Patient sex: M
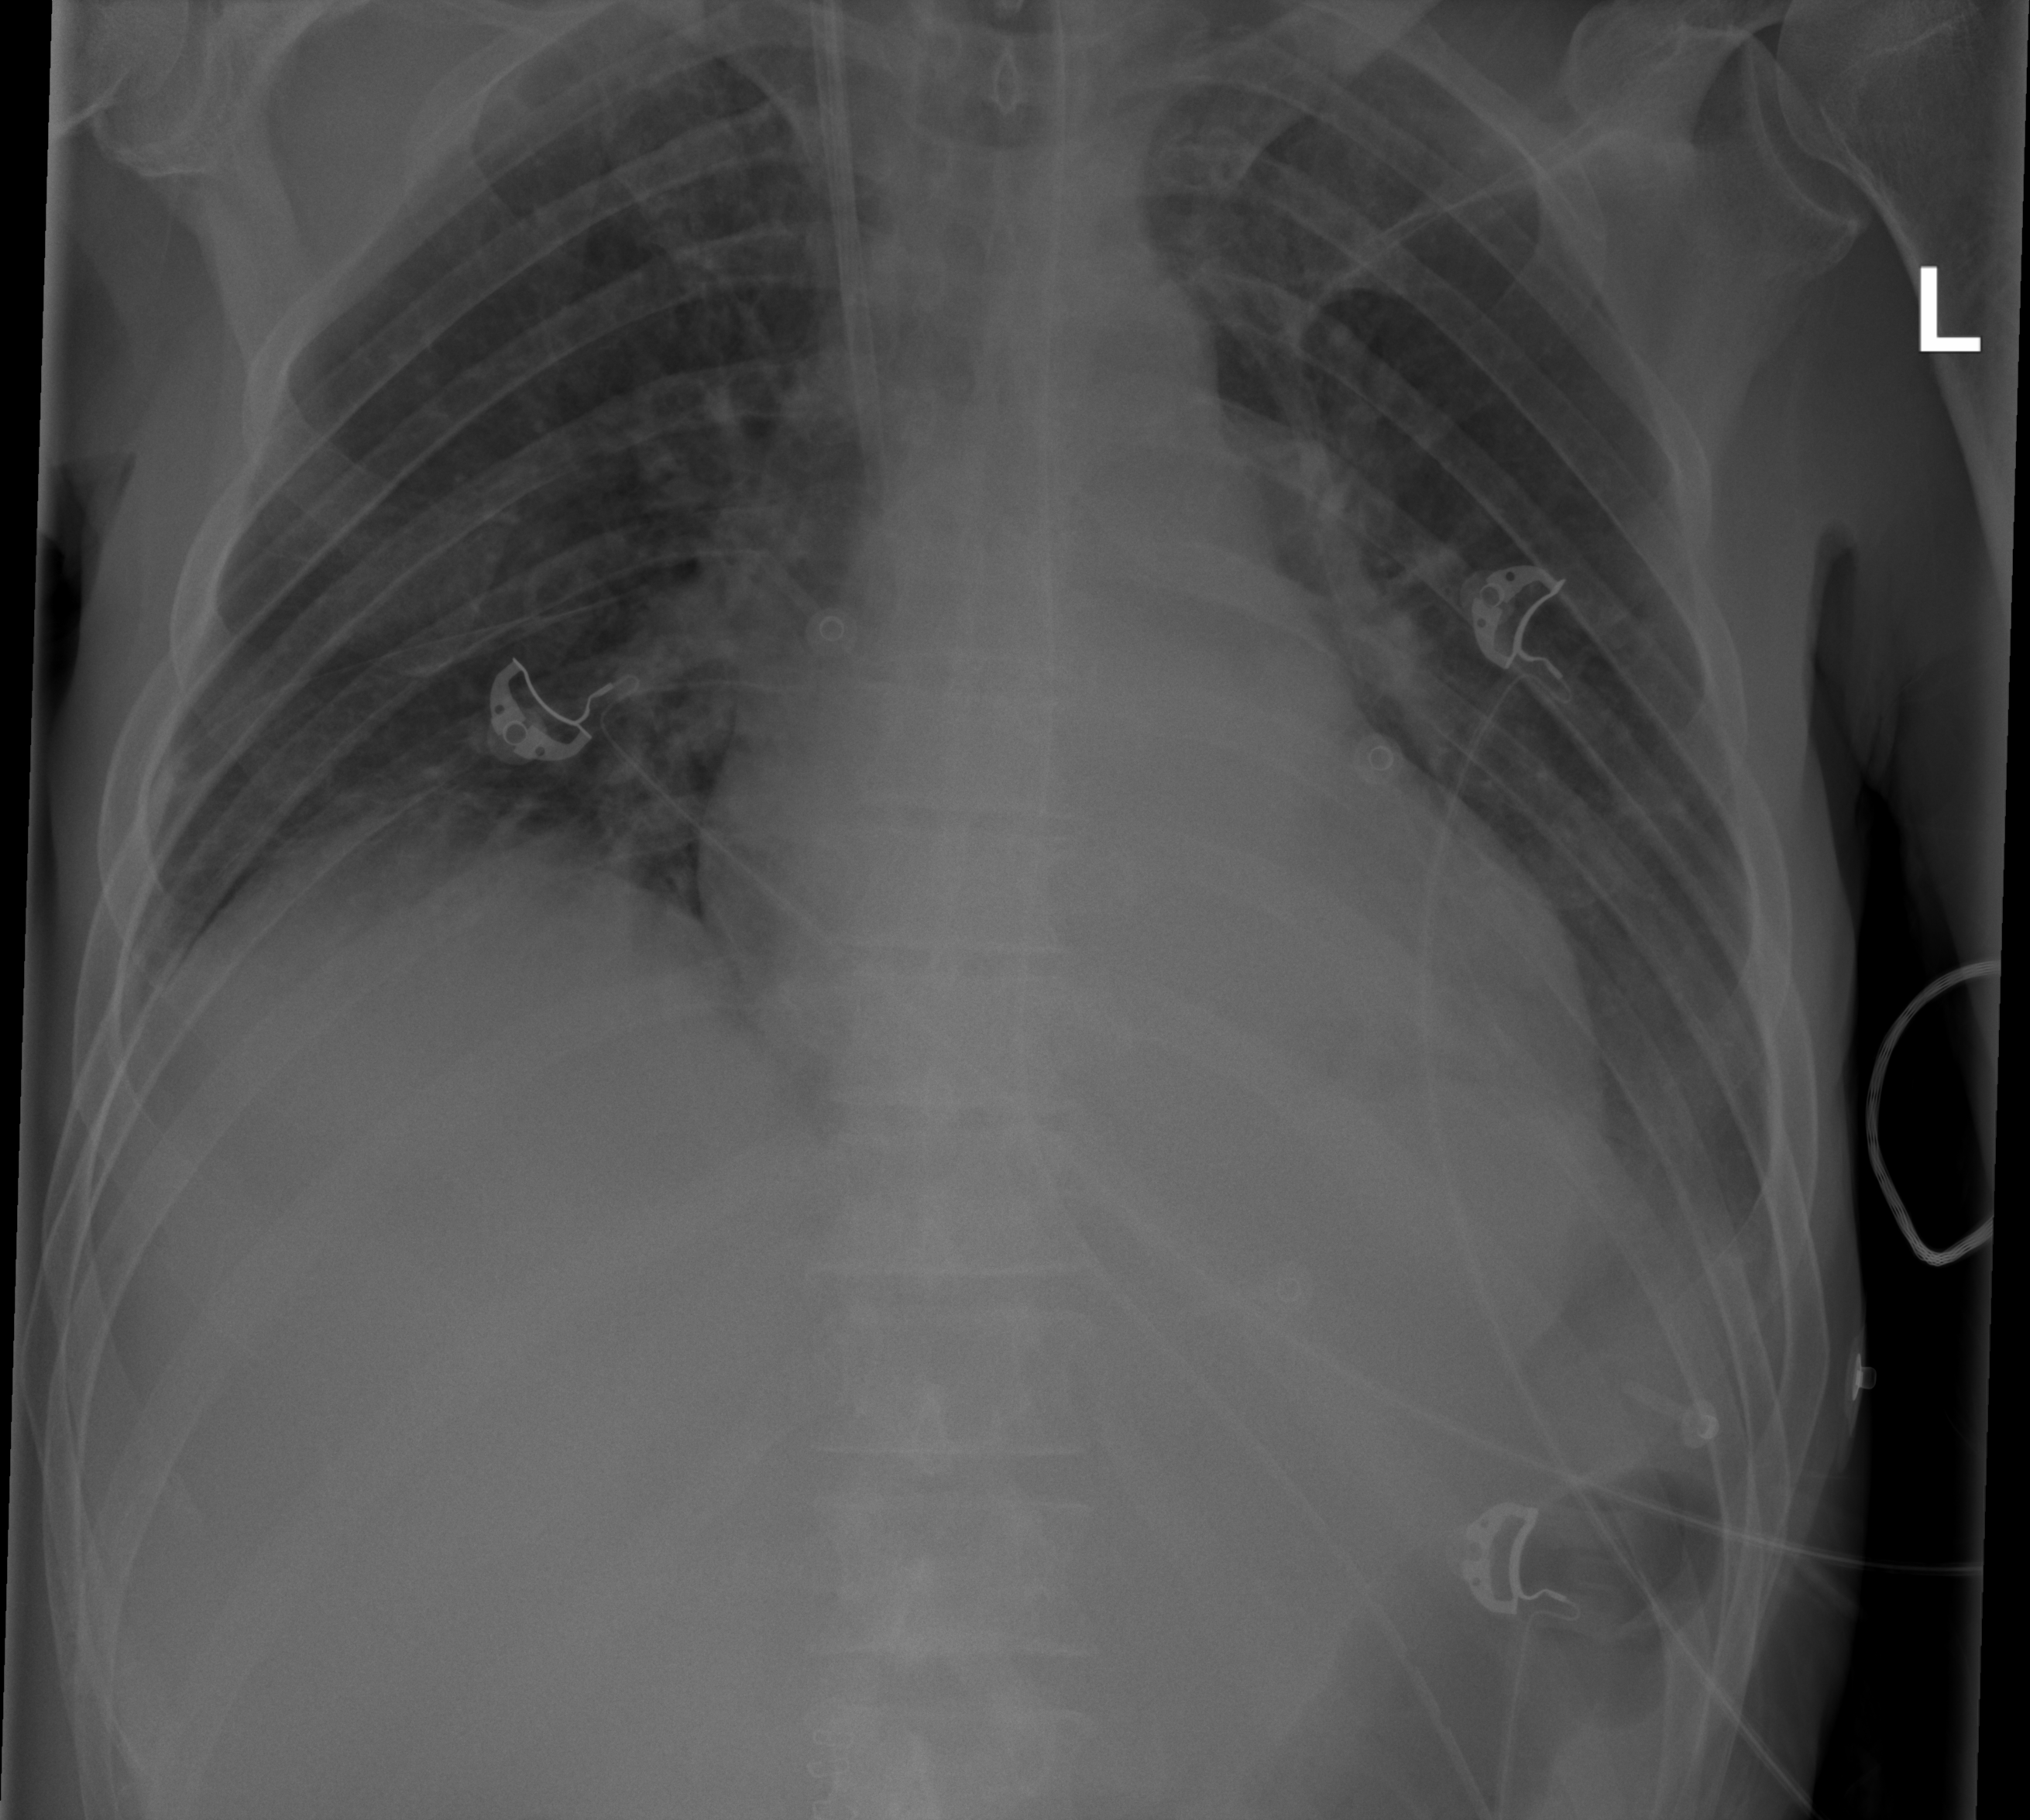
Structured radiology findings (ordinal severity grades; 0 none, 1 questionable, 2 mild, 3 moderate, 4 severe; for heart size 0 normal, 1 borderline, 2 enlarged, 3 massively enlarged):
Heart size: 2
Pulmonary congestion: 2
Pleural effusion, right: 2
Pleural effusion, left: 2
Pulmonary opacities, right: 0
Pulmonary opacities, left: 0
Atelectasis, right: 0
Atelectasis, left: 2